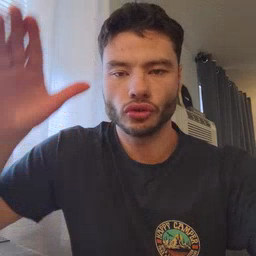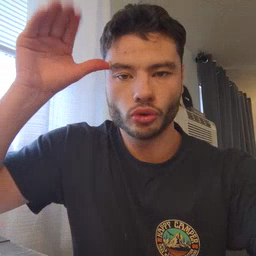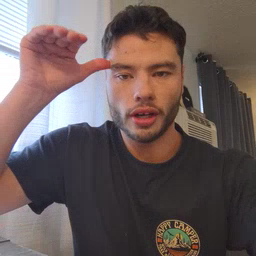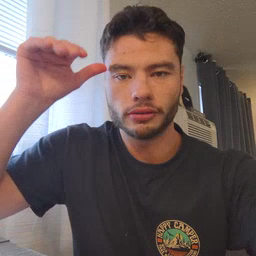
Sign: donkey